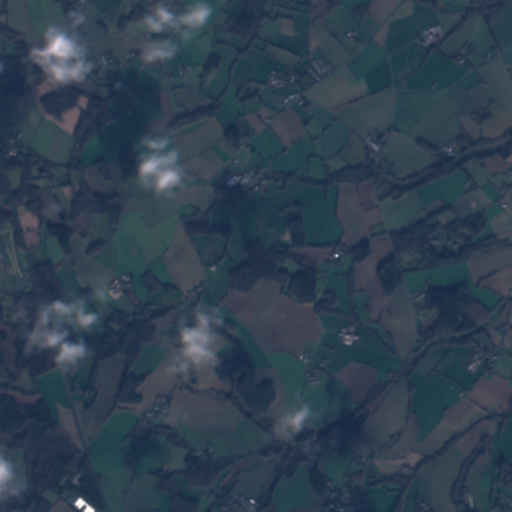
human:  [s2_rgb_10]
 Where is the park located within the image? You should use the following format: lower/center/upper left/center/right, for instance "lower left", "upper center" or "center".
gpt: The park is located in the lower right of the image.
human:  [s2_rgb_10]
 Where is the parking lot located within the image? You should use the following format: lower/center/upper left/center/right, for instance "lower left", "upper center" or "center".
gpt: The parking lot is located in the lower right of the image.
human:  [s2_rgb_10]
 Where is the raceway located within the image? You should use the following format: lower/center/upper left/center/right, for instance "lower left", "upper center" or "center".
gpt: The raceway is located in the center left of the image.
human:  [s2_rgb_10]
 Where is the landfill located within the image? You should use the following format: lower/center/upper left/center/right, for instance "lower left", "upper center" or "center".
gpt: There is no landfill in the image.